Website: lowes
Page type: billing-address
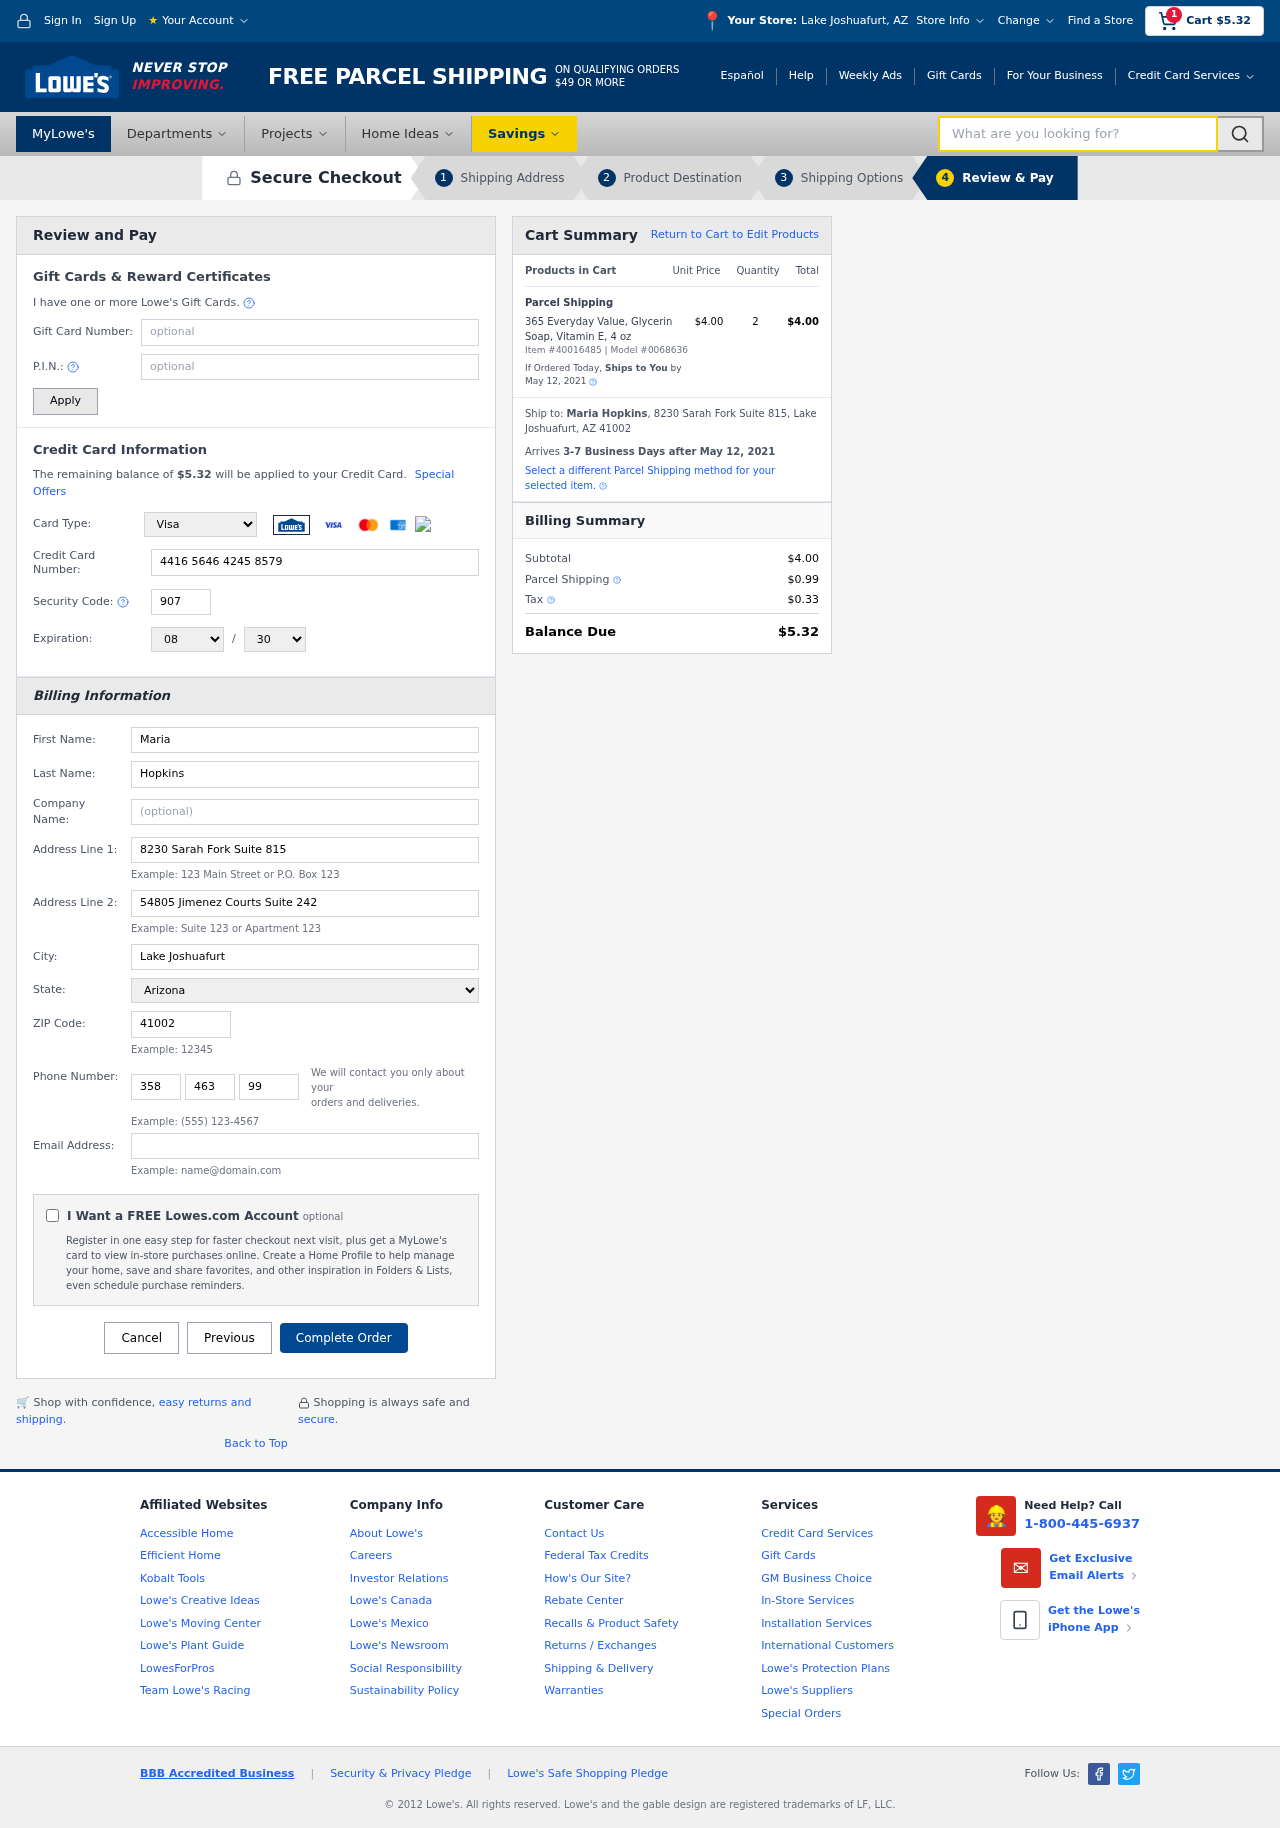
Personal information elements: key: PII_CARD_CVV
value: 907
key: PII_CARD_EXPIRY_MONTH
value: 08
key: PII_CARD_EXPIRY_YEAR
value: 30
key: PII_CARD_NUMBER
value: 4416 5646 4245 8579
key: PII_CARD_TYPE
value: Visa
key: PII_CITY
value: Lake Joshuafurt
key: PII_CITY_STATE
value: Lake Joshuafurt, AZ
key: PII_EMAIL
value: maria_hopkins@hotmail.com
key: PII_FIRSTNAME
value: Maria
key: PII_FULLNAME
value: Maria Hopkins
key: PII_LASTNAME
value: Hopkins
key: PII_PHONE_AREA
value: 358
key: PII_PHONE_PREFIX
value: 463
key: PII_PHONE_SUFFIX
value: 9952
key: PII_POSTCODE
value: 41002
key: PII_STATE
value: Arizona
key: PII_STREET
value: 8230 Sarah Fork Suite 815
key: PII_STREET2
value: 54805 Jimenez Courts Suite 242
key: PII_CITY_STATE_ZIP
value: Lake Joshuafurt, AZ 41002
Product elements: key: PRODUCT1_NAME
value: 365 Everyday Value, Glycerin Soap, Vitamin E, 4 oz
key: PRODUCT1_PRICE
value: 4
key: PRODUCT1_QUANTITY
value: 2
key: PRODUCT_ITEM_NUMBER
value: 40016485
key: PRODUCT_MODEL_NUMBER
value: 0068636
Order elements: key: ORDER_SUBTOTAL
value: $5.32
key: ORDER_TOTAL
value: $5.32
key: ORDER_SHIPPING_DATE
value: May 12, 2021
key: ORDER_SUBTOTAL
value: $4.00
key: ORDER_DELIVERY_DATE
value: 3-7 Business Days after May 12, 2021
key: ORDER_SHIPPING_DATE2
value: May 12, 2021
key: ORDER_SUBTOTAL2
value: $4.00
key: ORDER_SHIPPING_COST
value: $0.99
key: ORDER_TAX
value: $0.33
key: ORDER_TOTAL2
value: $5.32
Search elements: key: HEADER_SEARCH
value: What are you looking for?